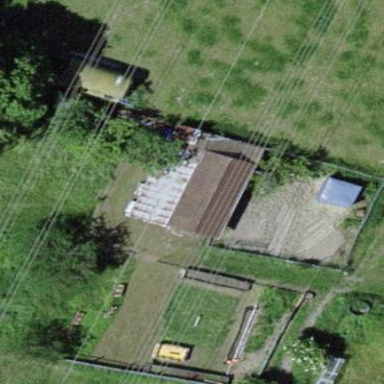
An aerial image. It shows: Allotment house.